Question: I'm building a simple web-form and one of my input fields simply won't dress to the left as supposed to but sits up to the right of the previous form field. I've reduced my form to a very simple text case.
'''
<!DOCTYPE html>
<html lang="en">
<head>
<meta charset="utf-8" />
<title>Test</title>
<style>
#new-thing {
width: 450px;
}
#new-thing label {
clear: left;
float: left;
width: 120px;
font-weight: bold;
}
#new-thing input {
width: 250px;
margin-bottom: .5em;
}
</style>
</head>
<body>
<div id='new-thing'>
<form>
<label for='name'>Thing Name:</label>
<input id='name'>
<label for='first-thing'>First:</label>
<input id='first-thing' style='width:6em;'>
<label for='second-thing'>Second:</label>
<input id='second-thing' style='width:6em;'>
</form>
</div>
</body>
</html>
'''
The second field is supposed to sit under the first, adjacent to the label 'Second:' but it sits to the right of the first field instead. See this screen snap:

What have I missed?
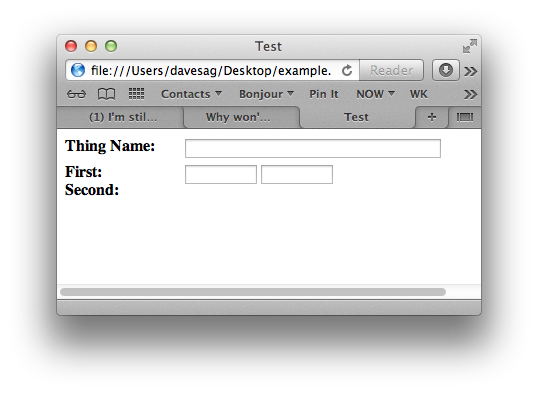
Answer: Because you did not float your inputs left.
Change '#new-thing input' to be:
'''
#new-thing input {
float: left;
width: 250px;
margin-bottom: .5em;
}
'''
<URL>